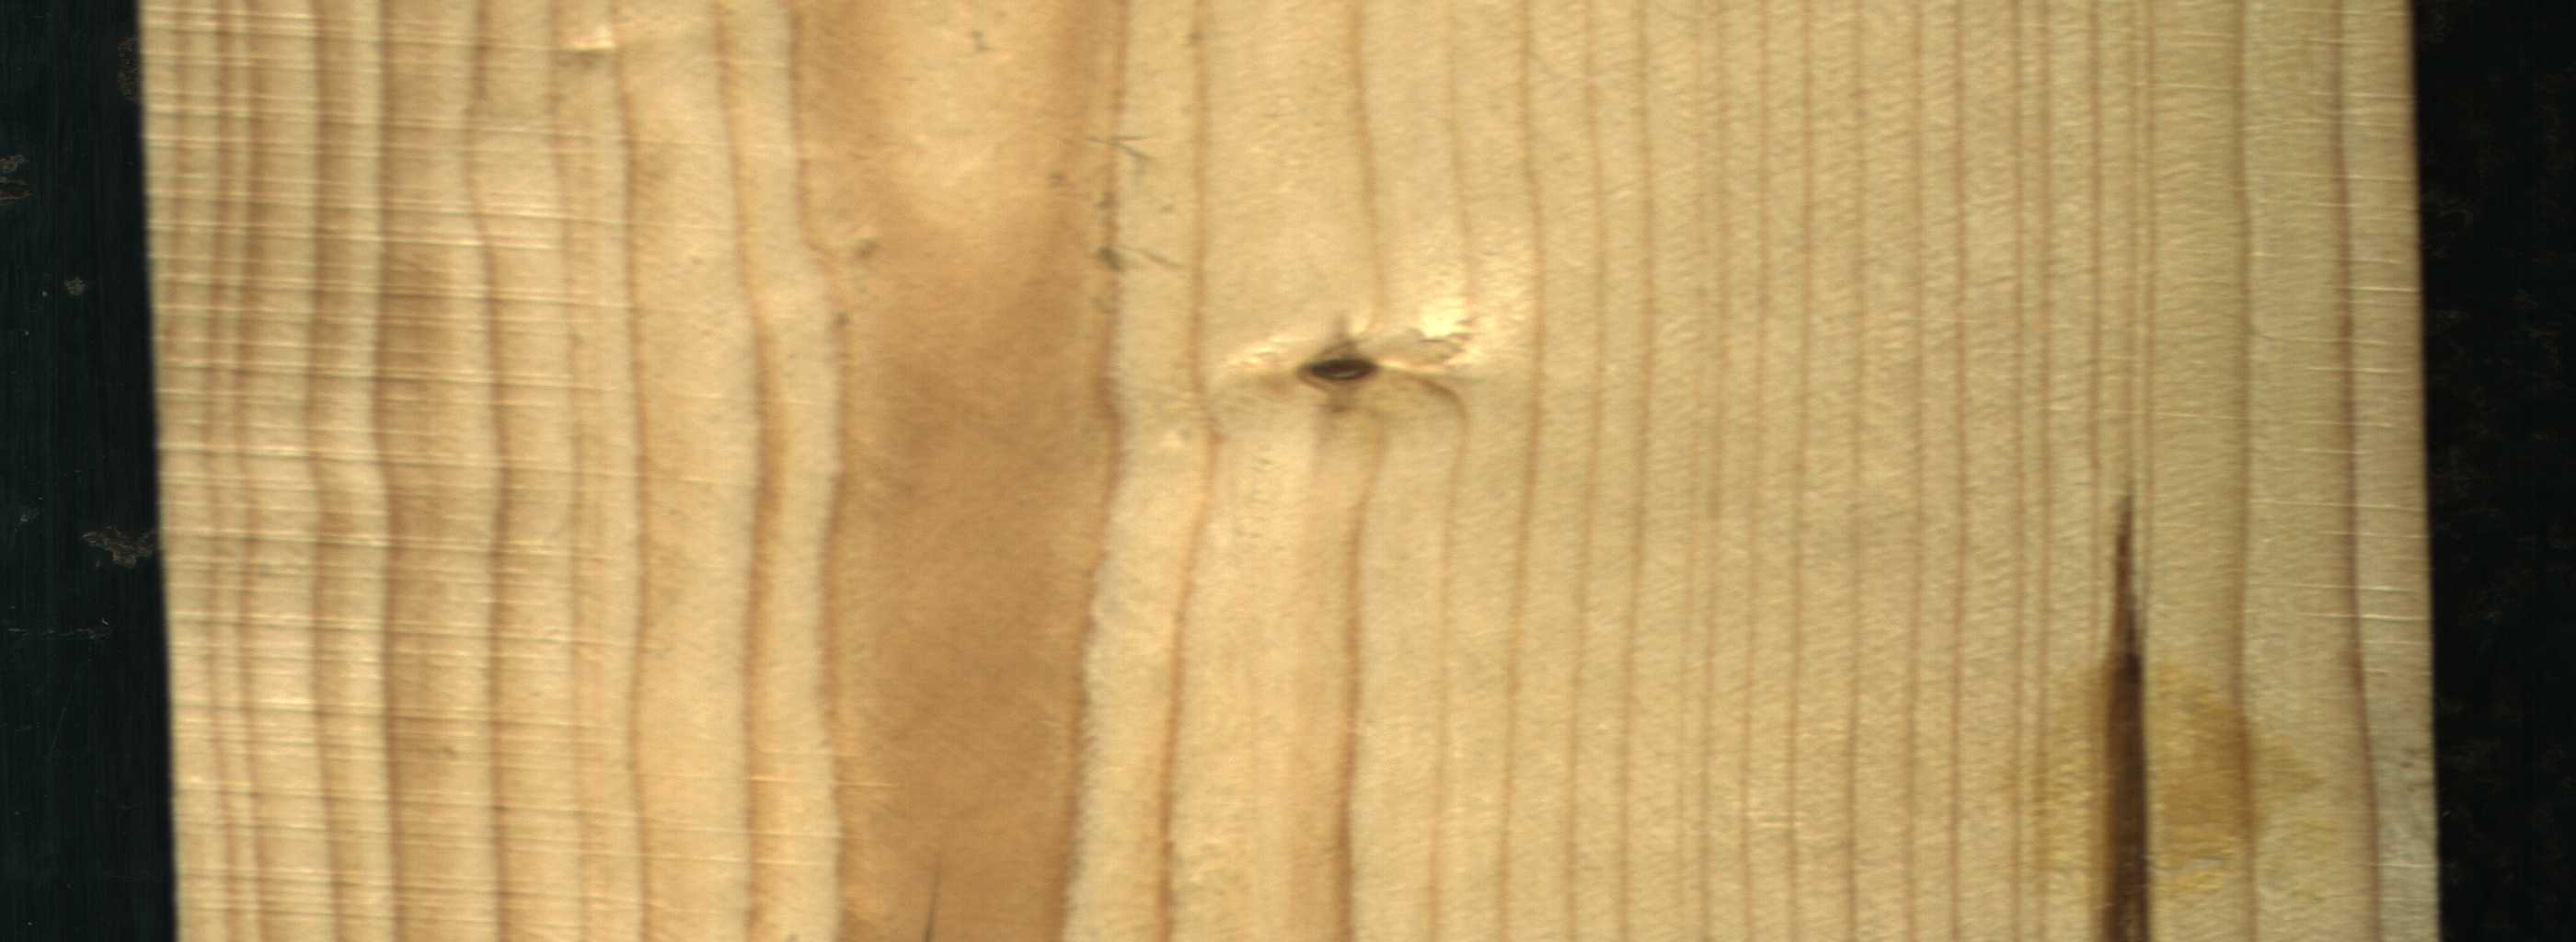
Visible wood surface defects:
resin
Dead_Knot